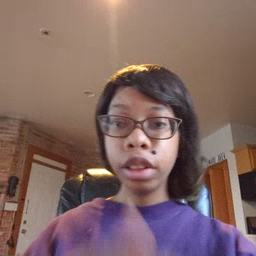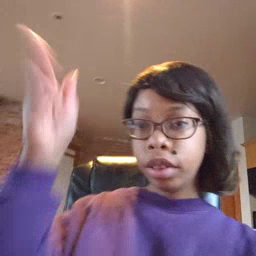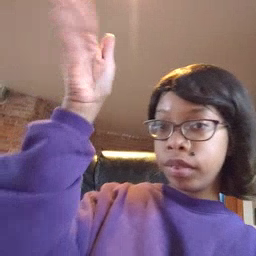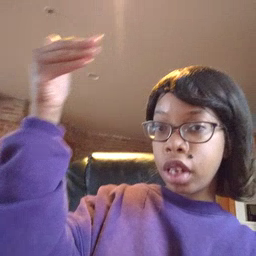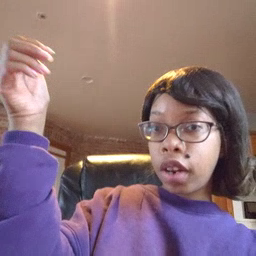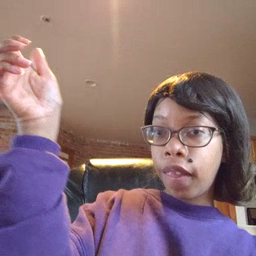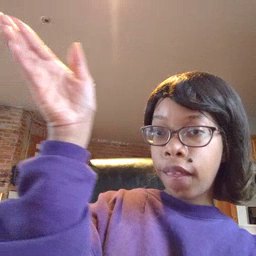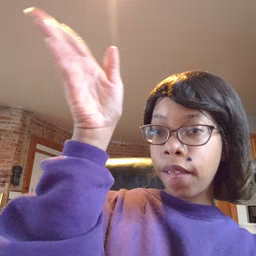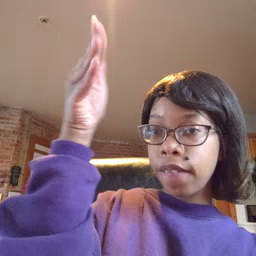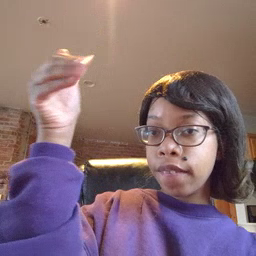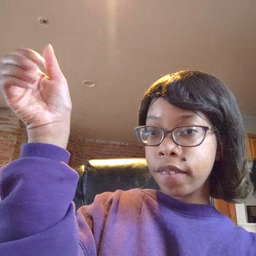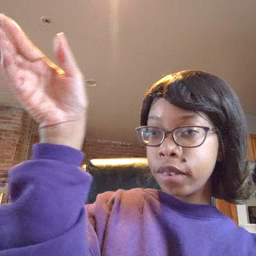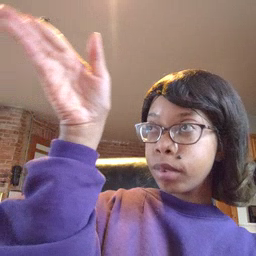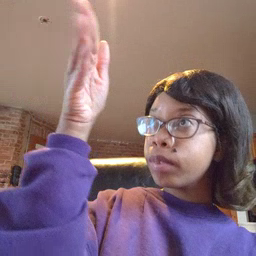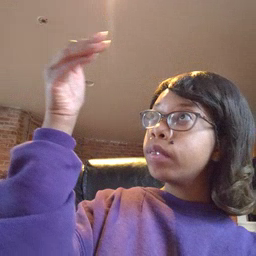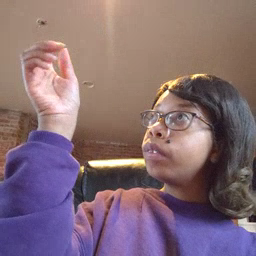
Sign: flag